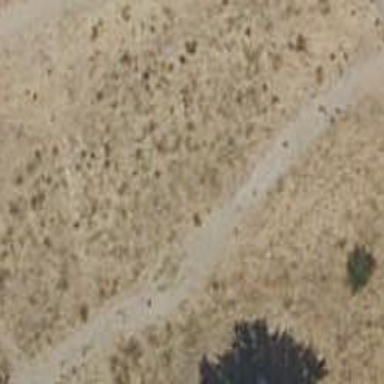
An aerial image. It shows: Dirt path.